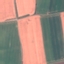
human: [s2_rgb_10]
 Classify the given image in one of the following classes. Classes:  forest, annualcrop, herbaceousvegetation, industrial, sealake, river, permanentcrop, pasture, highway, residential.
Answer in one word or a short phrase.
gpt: AnnualCrop